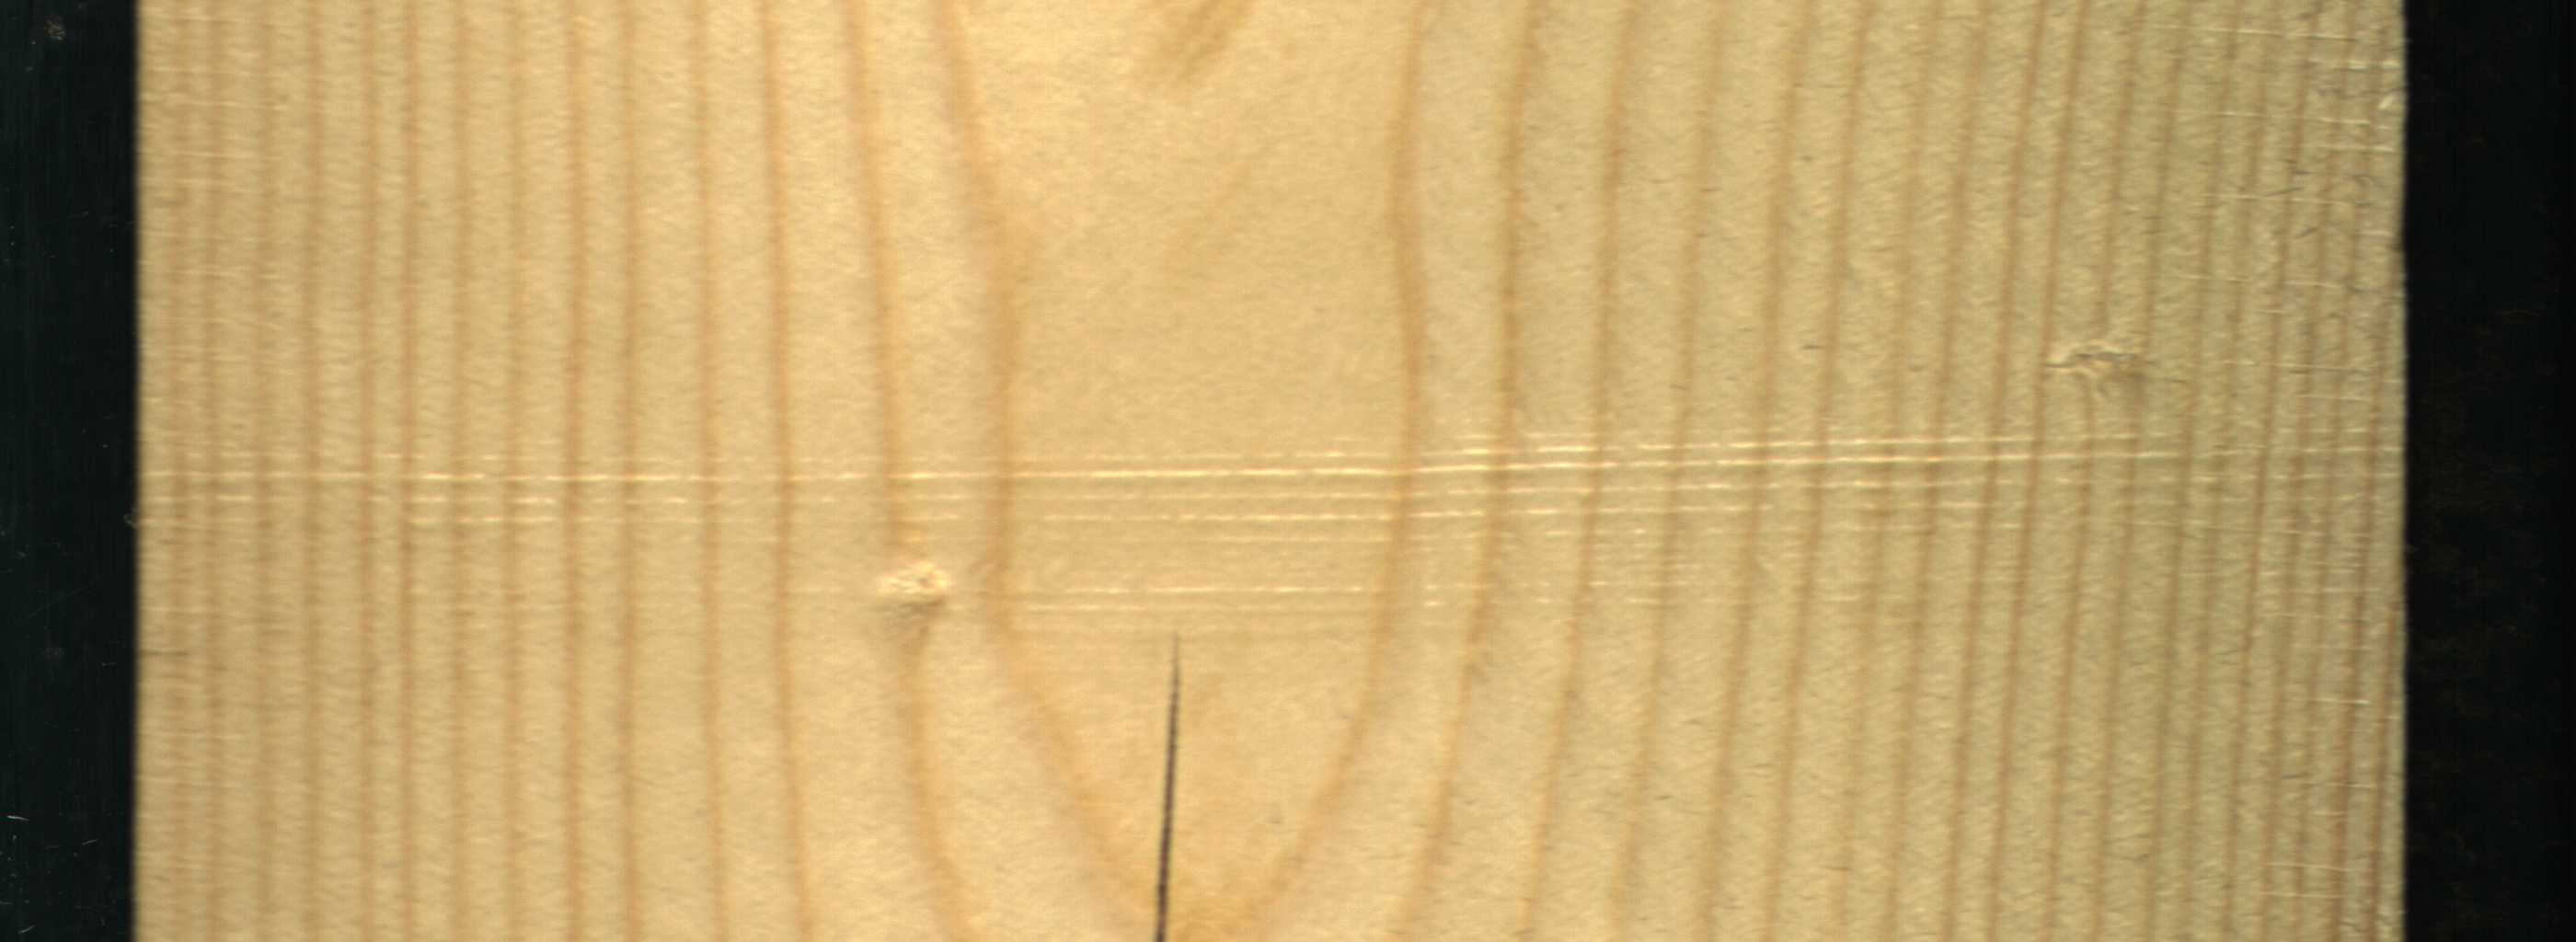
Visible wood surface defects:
Crack